Chest X-ray. View position: PA
Patient age: 23
Patient sex: F
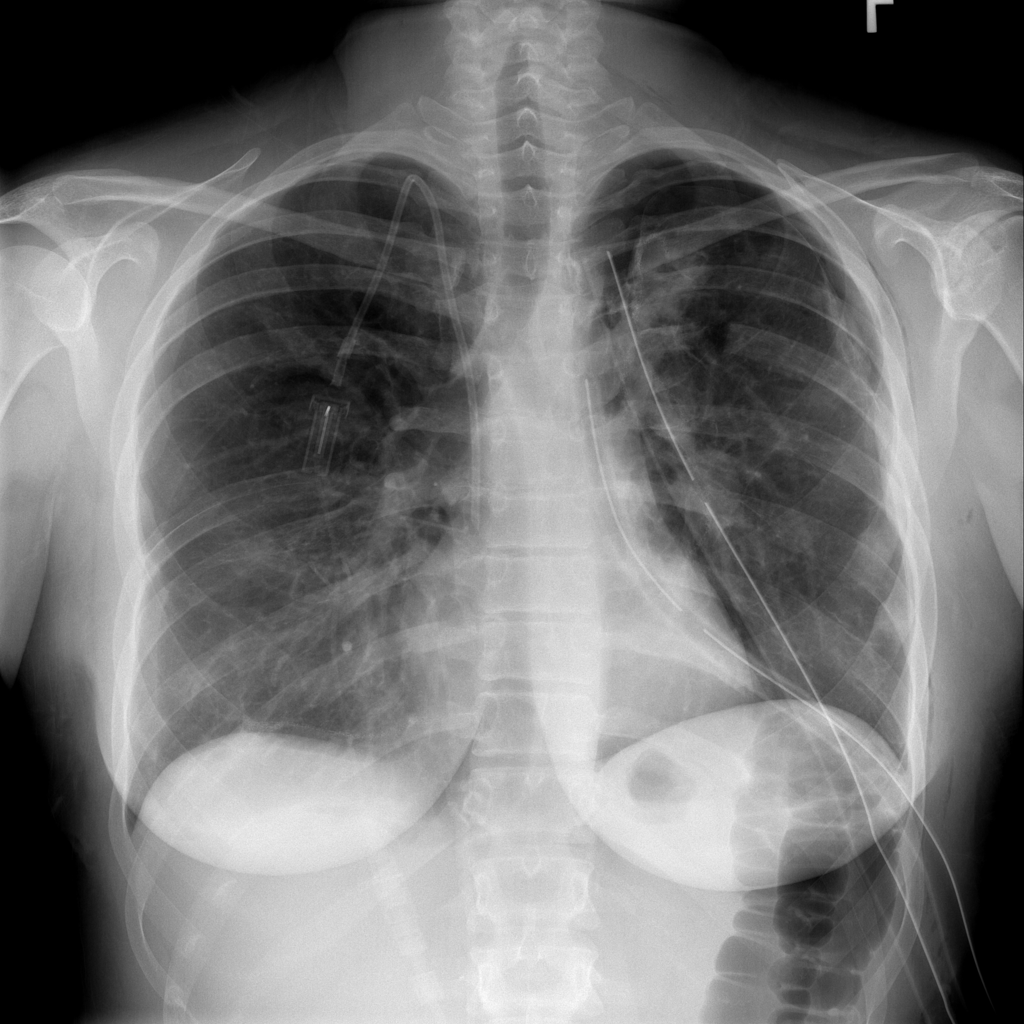
Finding: Pneumothorax